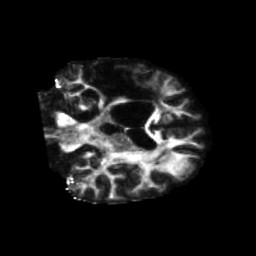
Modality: FA
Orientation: coronal
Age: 46
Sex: male
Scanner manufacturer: siemens
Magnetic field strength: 3 T
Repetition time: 5.47 s
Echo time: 0.0854 s